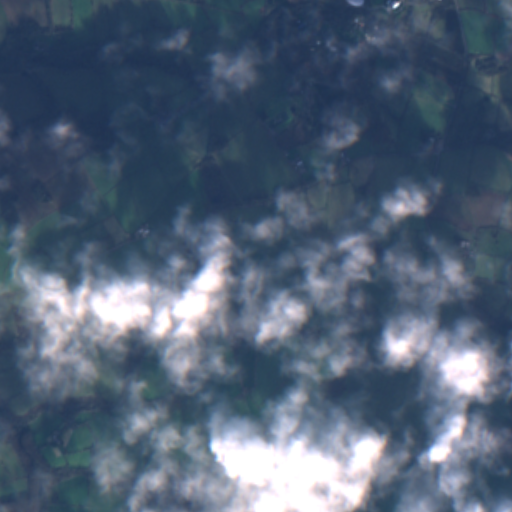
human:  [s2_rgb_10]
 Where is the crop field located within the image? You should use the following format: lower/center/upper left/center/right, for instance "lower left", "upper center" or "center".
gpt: The crop field is located in the upper right of the image.
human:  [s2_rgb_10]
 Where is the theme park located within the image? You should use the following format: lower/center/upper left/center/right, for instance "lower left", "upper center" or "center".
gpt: The theme park is located in the upper right of the image.
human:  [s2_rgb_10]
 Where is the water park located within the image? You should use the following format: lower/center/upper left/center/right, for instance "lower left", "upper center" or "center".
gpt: The water park is located in the upper right of the image.
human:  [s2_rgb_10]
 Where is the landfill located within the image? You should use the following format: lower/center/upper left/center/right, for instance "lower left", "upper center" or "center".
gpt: There is no landfill in the image.